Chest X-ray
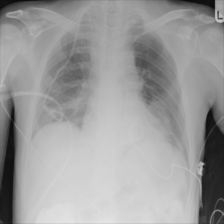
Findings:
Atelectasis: negative
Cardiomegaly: negative
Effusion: negative
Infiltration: negative
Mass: negative
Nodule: negative
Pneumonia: negative
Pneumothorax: positive
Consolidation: negative
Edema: negative
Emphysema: negative
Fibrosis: negative
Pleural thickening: negative
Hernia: negative